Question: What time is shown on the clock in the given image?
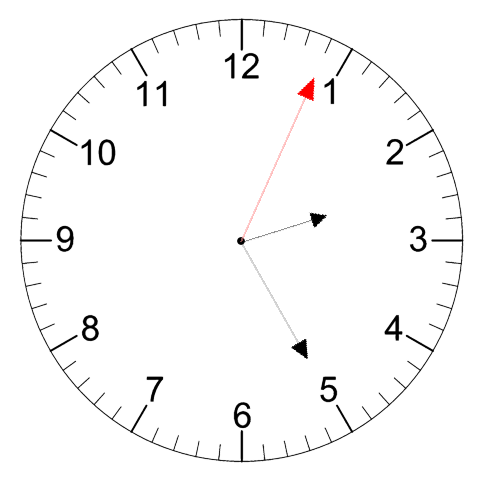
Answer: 02:25:04